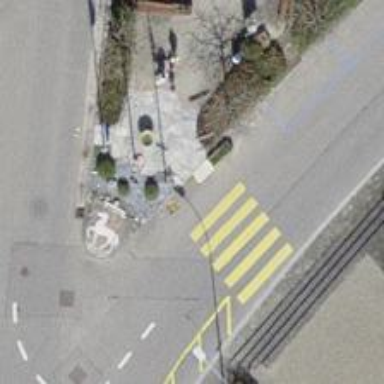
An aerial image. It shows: Marked road crossing.